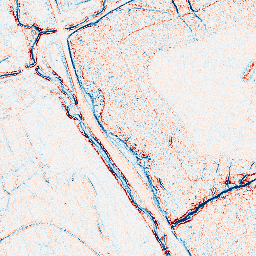
Category: edge_preserving
Decomposition family: anisotropic_diffusion
Decomposition parameters: iterations: 5
kappa: 10
gamma: 0.1
Upsampling method: quartic
Upsampling parameters: scale: 8
Upsampling scale: 8